Aerial crown-view tile of a tropical tree (Barro Colorado Island, Panama), acquired 20250818:
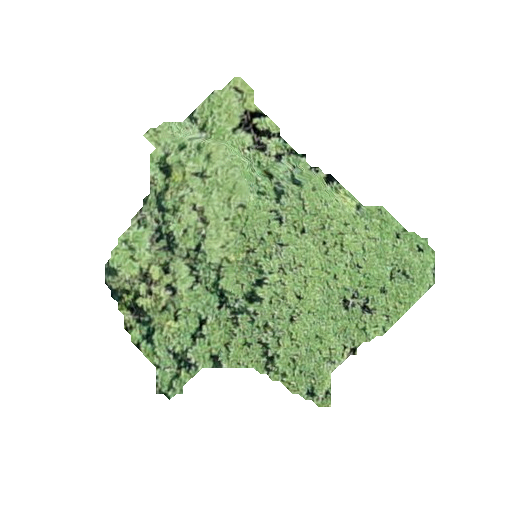
Species: Tabebuia rosea
GBIF accepted scientific name: Tabebuia rosea
Crown area: 90.455 m²